Question: When I add input tags with DOM 'appendChild()' in a js script they seem to have no margin as they have no separation in between them. Input tags that have been written in the html file have that separation. The element inspector says they all have the same style.

The js script:
'''
document.body.appendChild(document.createElement("input"));
'''
I don't know how to google this problem so I ask here, what's going on and how can I fix this in the js script?
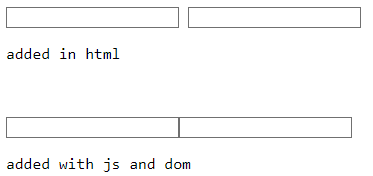
Answer: Add a whitespace or give a class with margins
'''
// without
document.body.appendChild(document.createElement("input"));
document.body.appendChild(document.createElement("input"));
document.body.appendChild(document.createElement("hr"));
// with whitespace
document.body.appendChild(document.createElement("input"));
document.body.appendChild(document.createTextNode(" "));
document.body.appendChild(document.createElement("input"));
document.body.appendChild(document.createElement("hr"));
// with css
const input = document.createElement("input");
input.classList.add("spaced")
document.body.appendChild(input);
document.body.appendChild(input.cloneNode(1));
'''
'''
.spaced { margin-right:5px; }
'''